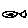
Label: fish